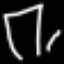
Label: square